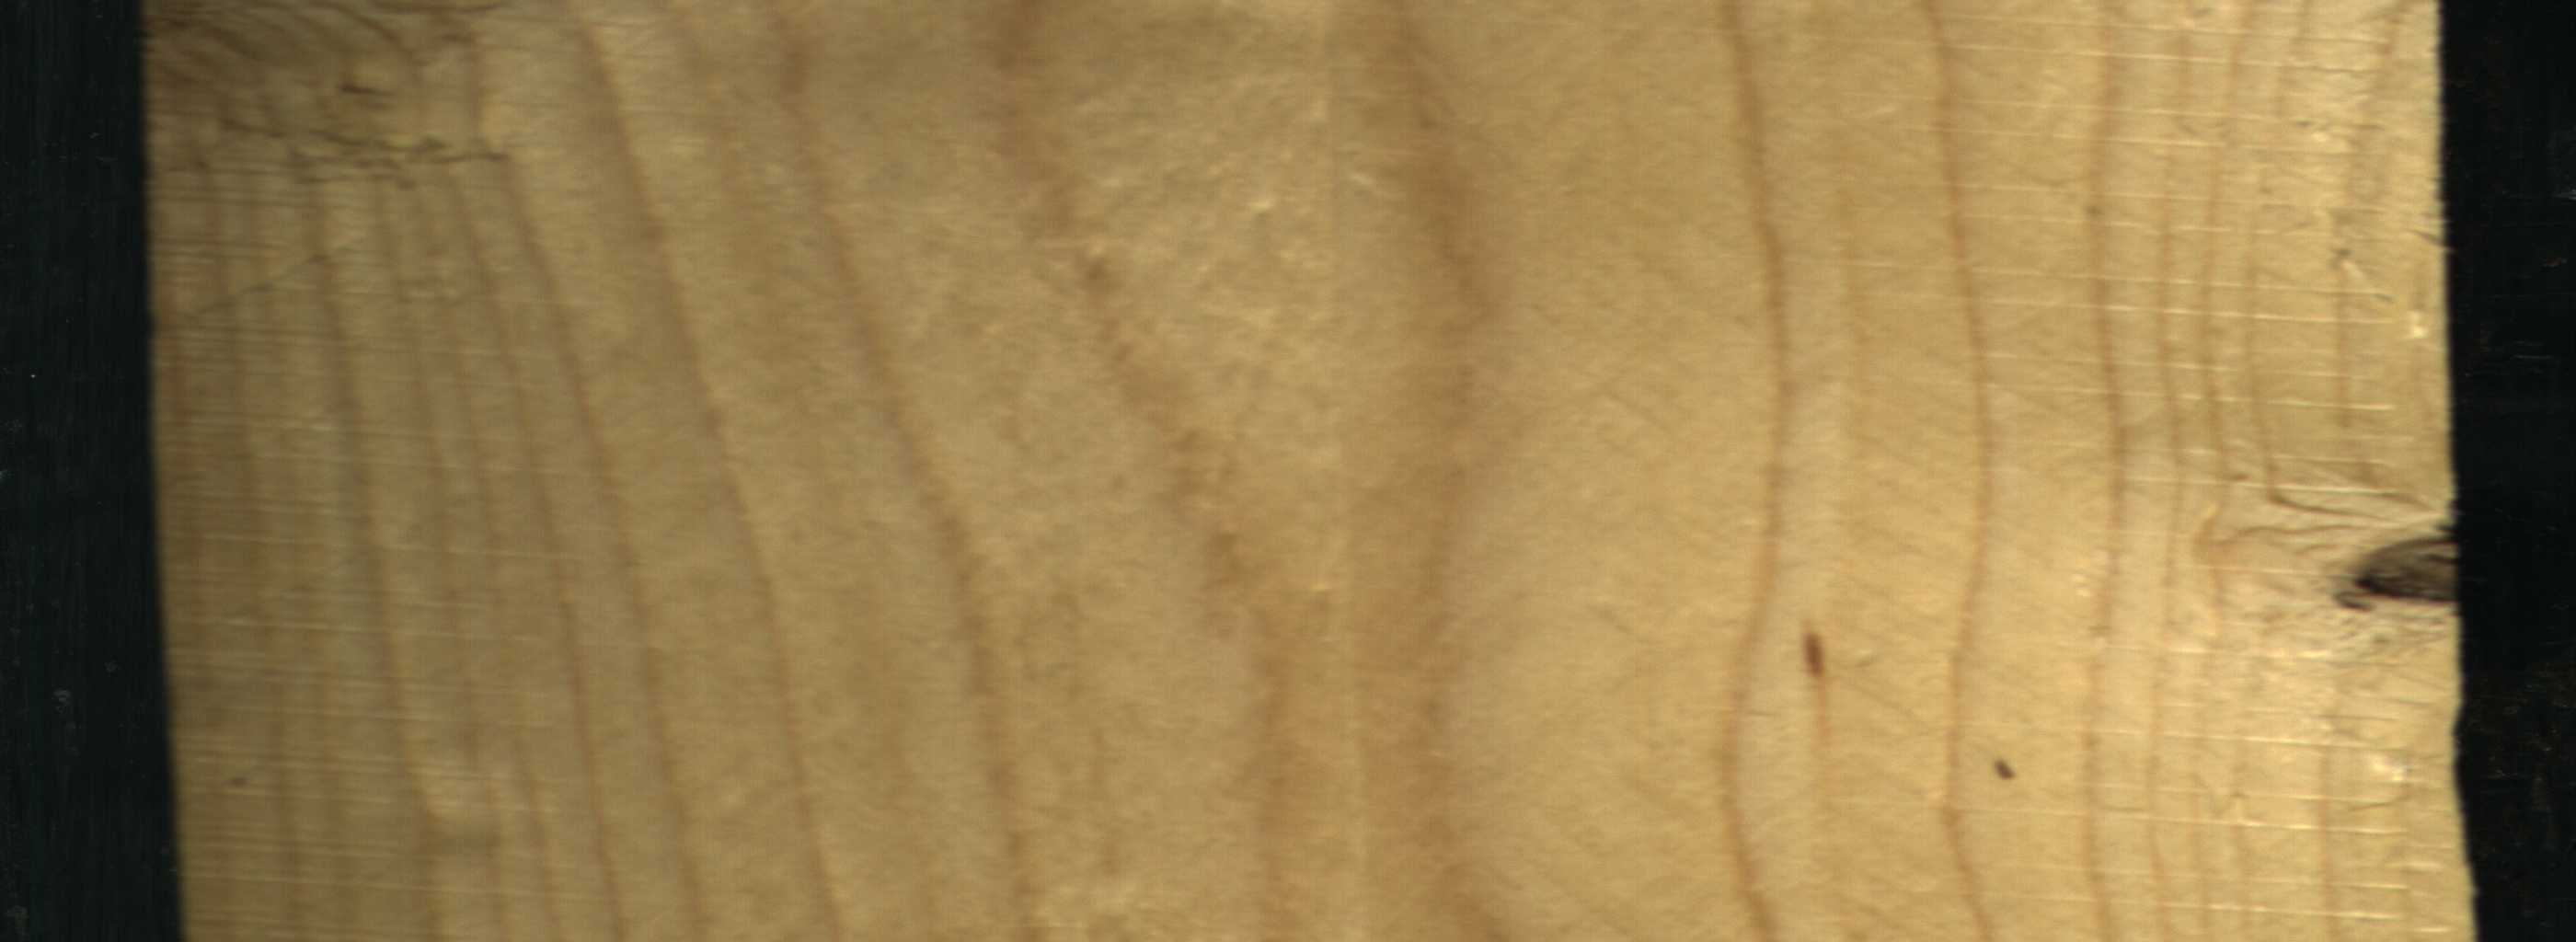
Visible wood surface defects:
resin
Dead_Knot
Live_Knot